Question: I have a strange problem concerning a layout in my Android app (I'm learning it, so ofcourse I'm making a calculator :) ). I have specified all the buttons to be 25% of the width of the row, but when I add the EditText at the top, the first column becomes a lot wider than the other three columns. (The screenshot is from the IntelliJ preview, but when I load the app on my devices the same results shows.
When I remove the EditText this problem disappears. I have tried adding weight attributes to the EditText in the XML, to no avail.
The result:

My Code:
'''
<?xml version="1.0" encoding="utf-8"?>
<LinearLayout xmlns:android="http://schemas.android.com/apk/res/android"
android:layout_width="fill_parent"
android:layout_height="fill_parent">
<TableLayout android:layout_height="wrap_content"
android:layout_width="fill_parent"
android:weightSum="1.0">
<TableRow android:layout_width="fill_parent"
android:weightSum="1.0">
<EditText android:layout_weight="1.0"
android:text="Edit me"></EditText>
</TableRow>
<TableRow android:layout_width="fill_parent"
android:weightSum="1.0">
<Button android:text="7"
android:layout_weight="0.25"></Button>
<Button android:text="8"
android:layout_weight="0.25"></Button>
<Button android:text="9"
android:layout_weight="0.25"></Button>
<Button android:text="/"
android:layout_weight="0.25"></Button>
</TableRow>
<TableRow android:layout_width="fill_parent"
android:weightSum="1.0">
<Button android:text="4"
android:layout_weight="0.25"></Button>
<Button android:text="5"
android:layout_weight="0.25"></Button>
<Button android:text="6"
android:layout_weight="0.25"></Button>
<Button android:text="*"
android:layout_weight="0.25"></Button>
</TableRow>
<TableRow android:layout_width="fill_parent"
android:weightSum="1.0">
<Button android:text="1"
android:layout_weight="0.25"></Button>
<Button android:text="2"
android:layout_weight="0.25"></Button>
<Button android:text="3"
android:layout_weight="0.25"></Button>
<Button android:text="-"
android:layout_weight="0.25"></Button>
</TableRow>
<TableRow android:layout_width="fill_parent">
<Button android:text="0"
android:layout_weight="0.25"></Button>
<Button android:text="."
android:layout_weight="0.25"></Button>
<Button android:text="+/-"
android:layout_weight="0.25"></Button>
<Button android:text="="
android:layout_weight="0.25"></Button>
</TableRow>
</TableLayout>
</LinearLayout>
'''
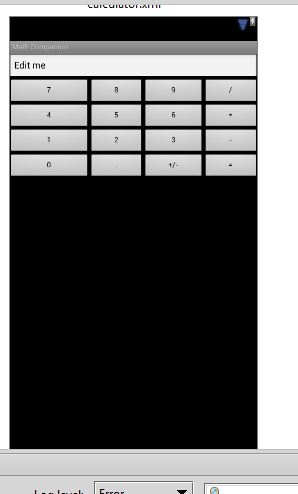
Answer: If your edit text fills the entire width of the screen, why not put it outside your table? like this?
'''
<LinearLayout xmlns:android="http://schemas.android.com/apk/res/android"
android:layout_width="fill_parent"
android:layout_height="fill_parent"
android:orientation="vertical">
<EditText android:layout_width="fill_parent"
android:layout_height="wrap_content"
android:text="Edit me"/>
<TableLayout android:layout_height="wrap_content"
android:layout_width="fill_parent"
android:weightSum="1.0">
<TableRow android:layout_width="fill_parent"
android:weightSum="1.0">
...
'''